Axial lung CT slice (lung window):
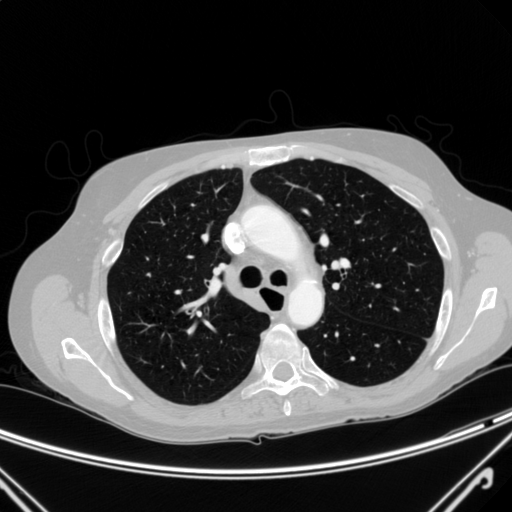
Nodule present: no